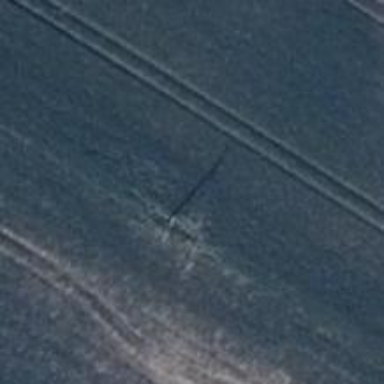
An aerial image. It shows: Power pole.